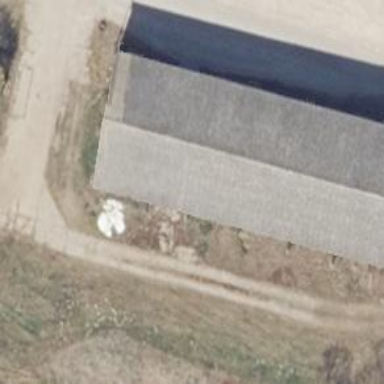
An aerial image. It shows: Gabled roof on farm auxiliary building.